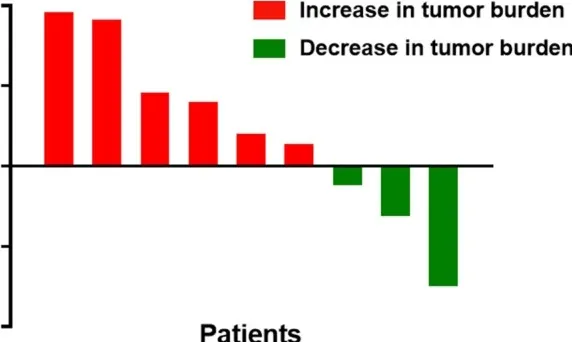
Waterfall plot of best overall response by week 24 for individual metastatic melanoma patients treated with high-dose IPI and high-dose IL-2. Bars represent the best overall response by week 24 as a percent change in tumor burden for each treated patient. Red bars denote patents with increased tumor burden, and green bars denote patients with decreased tumor burden.
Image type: chart (chart)